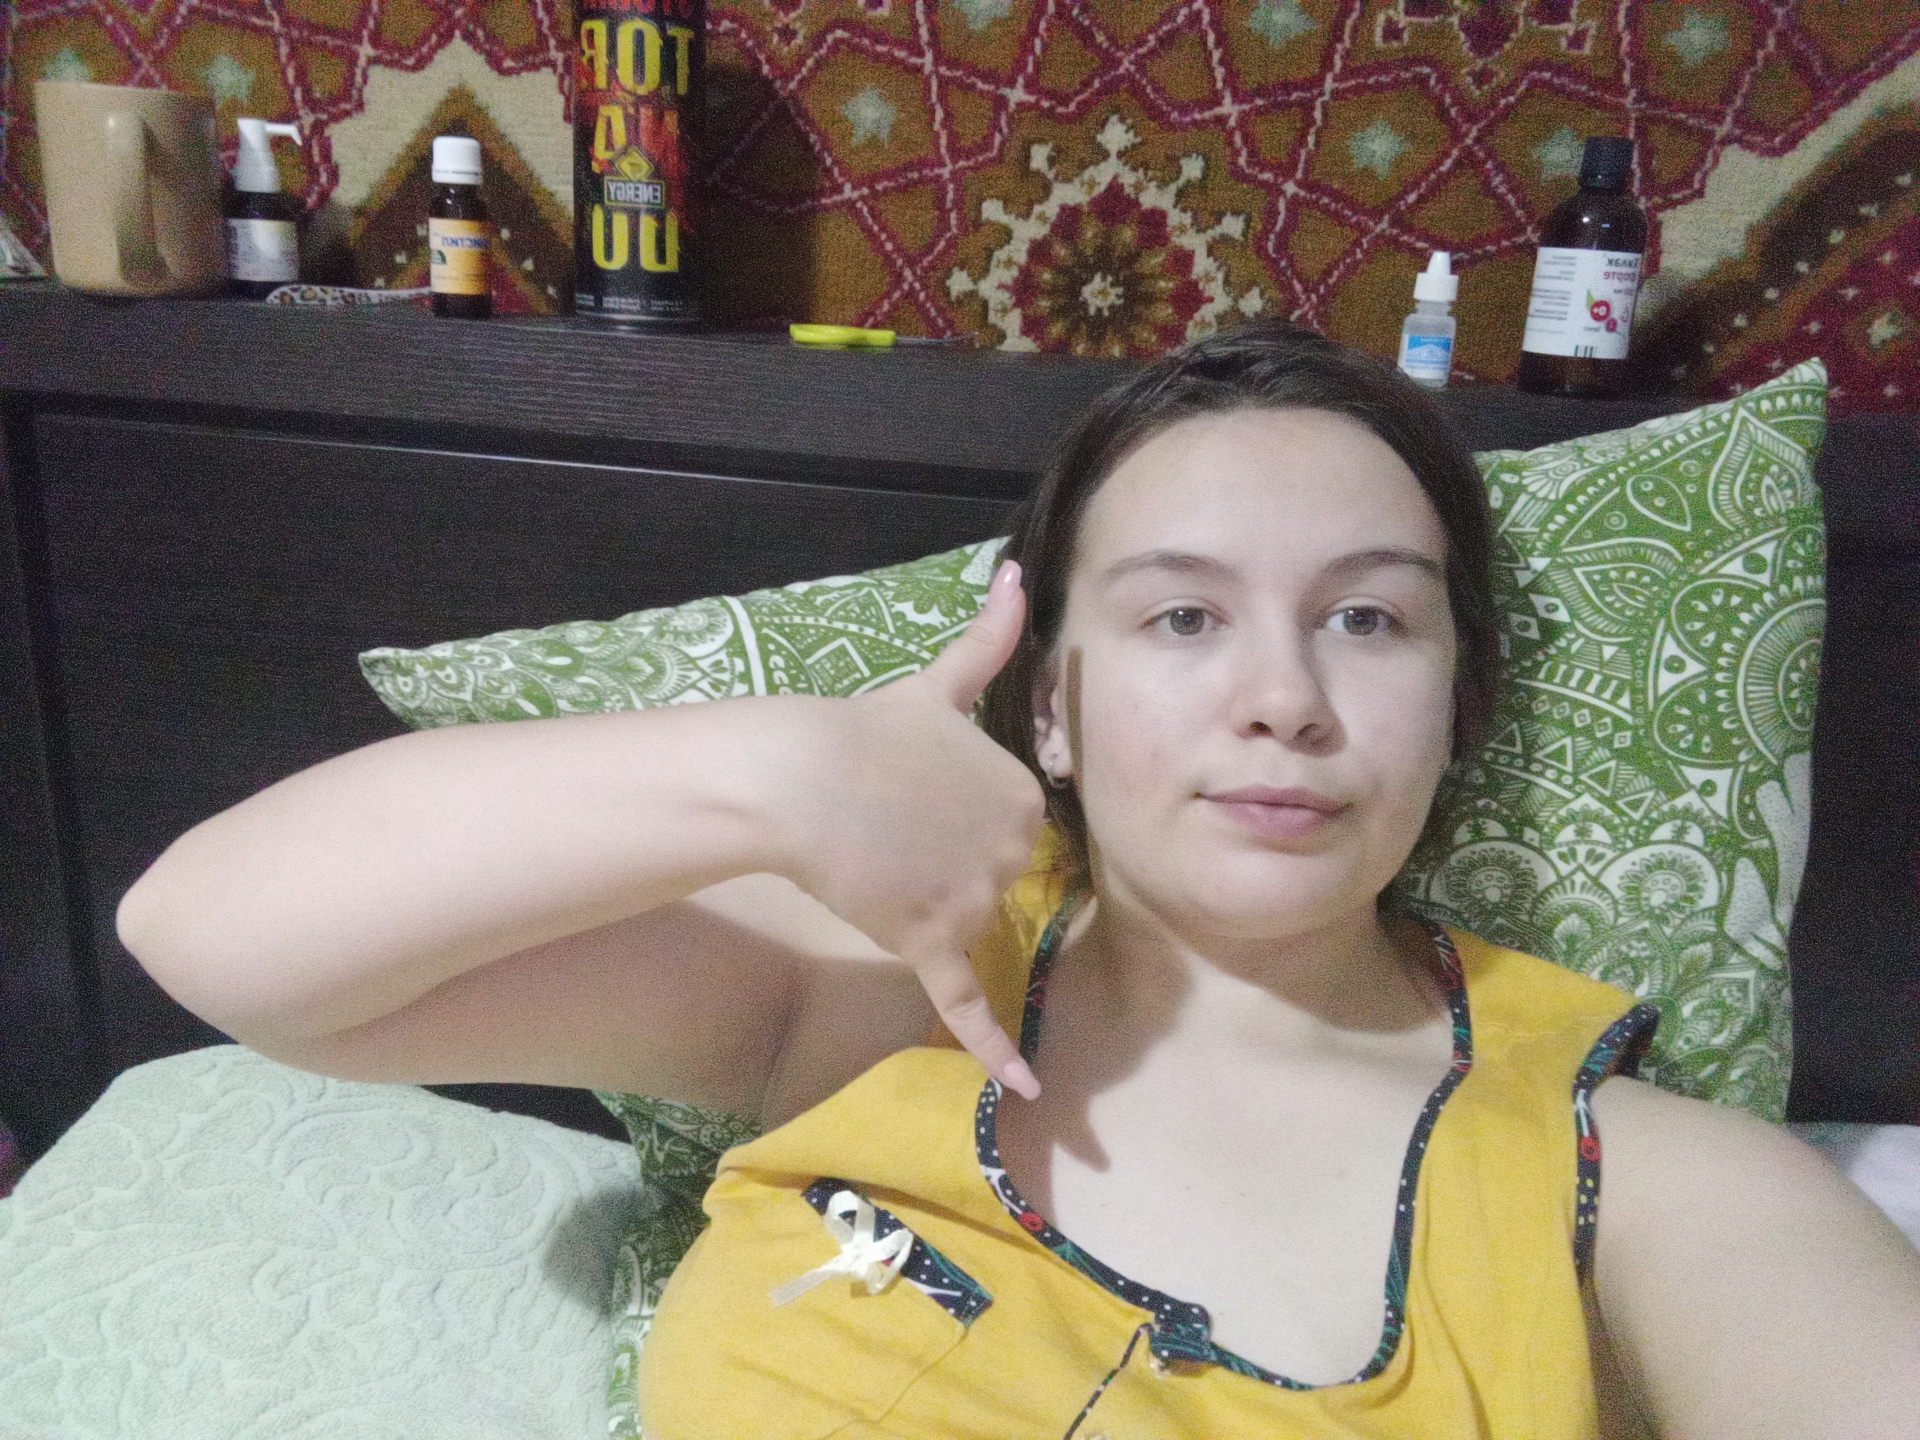
Label: noise